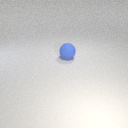
large blue rubber sphere